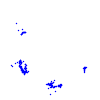
Particle: kaon